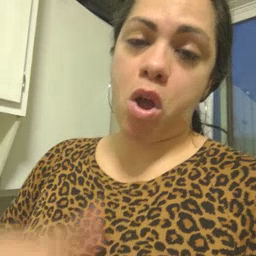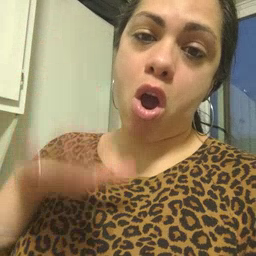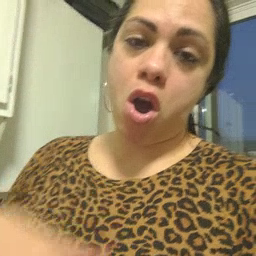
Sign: on